Question: I want to add one or many objects inside an array of object which a specific key whose structure has been shown below.
Help would be appreciated
structure:
'''
{
"nameEn": "string",
"nameFr": "string",
"descriptionFr": "string",
"descriptionEn": "string",
"code": "string",
"permissions": [
{
"endUI": "string"
},
{
"endUI": "string"
}
]
}
'''
here is what I did but it gives me something else:
'''
let data = {
nameEn: this.dataForm.nameEn,
nameFr: this.dataForm.nameFr,
descriptionFr: this.dataForm.descriptionFr,
descriptionEn: this.dataForm.descriptionEn,
code: this.dataForm.code,
permissions: [
{
"endUI": this.dataForm.endUI
}
]
}
'''
And this is the result:

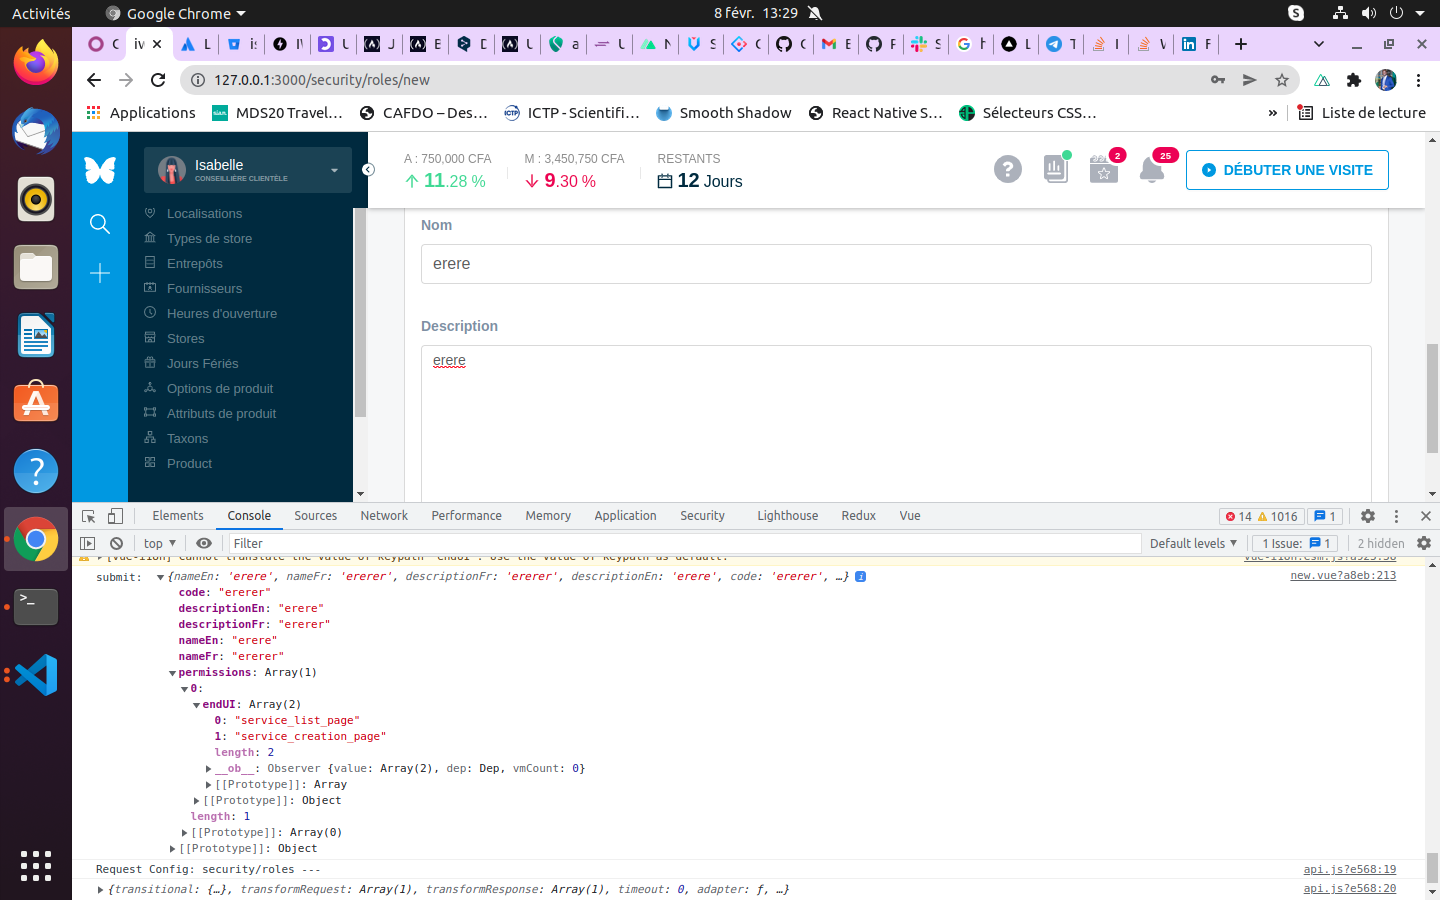
Answer: it seems like this.dataForm.endUI is a list so
you probably want to map it like this:
'''
permissions: this.dataForm.endUI.map((elm) => {return {endUI: elm}})
'''